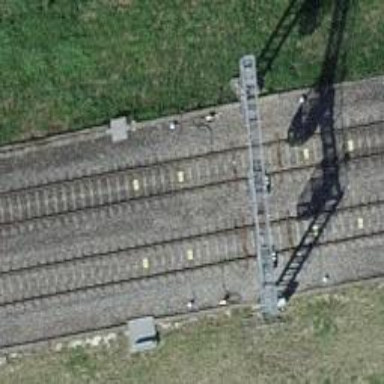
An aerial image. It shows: Railway signal.